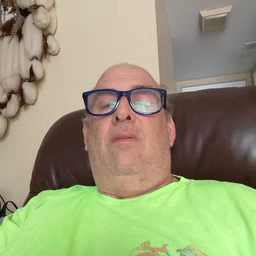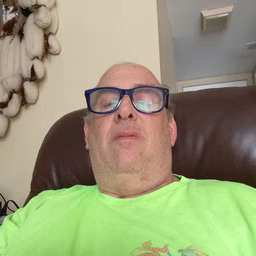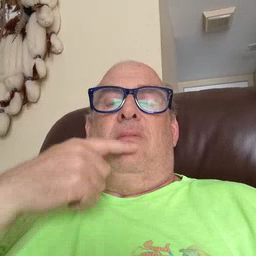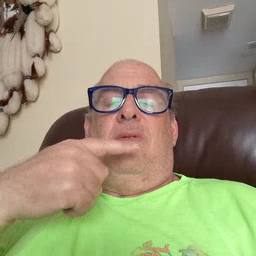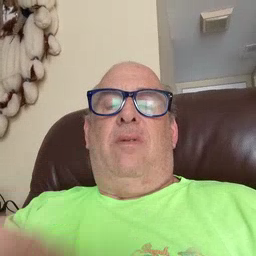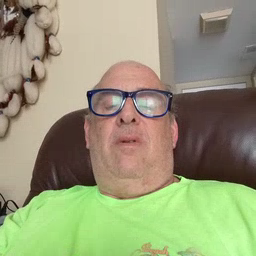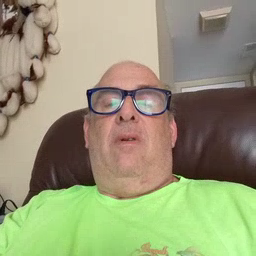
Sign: say